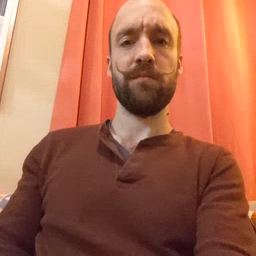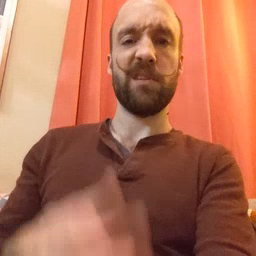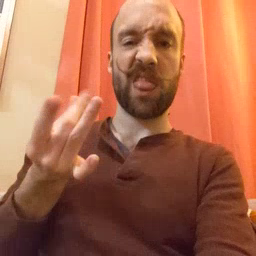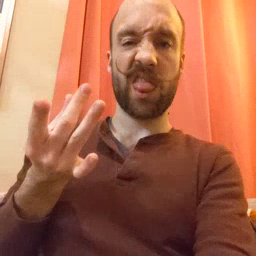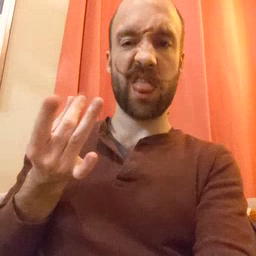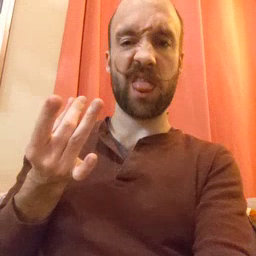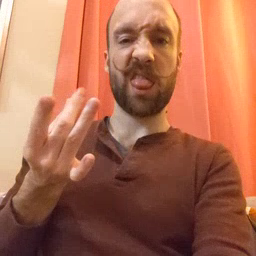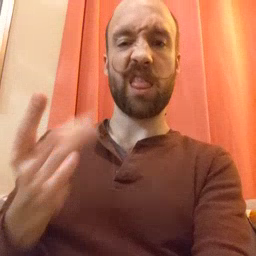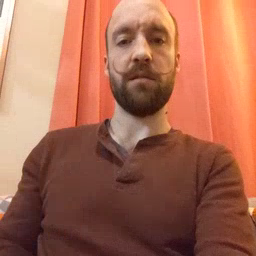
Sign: sticky